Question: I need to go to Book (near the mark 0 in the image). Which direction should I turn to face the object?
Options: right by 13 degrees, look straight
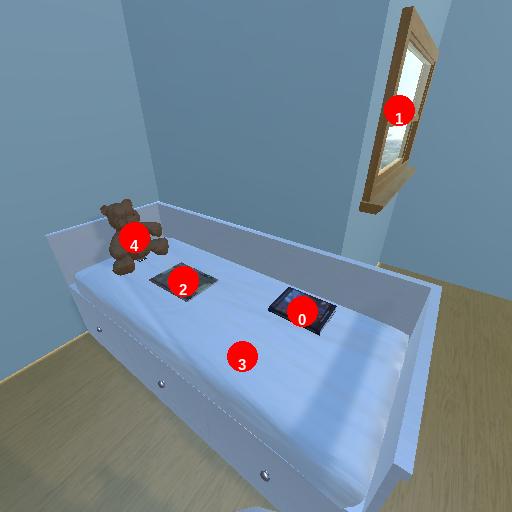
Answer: right by 13 degrees